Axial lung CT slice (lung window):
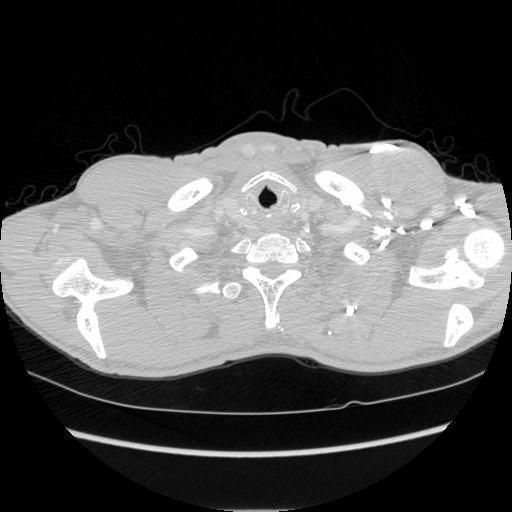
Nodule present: no